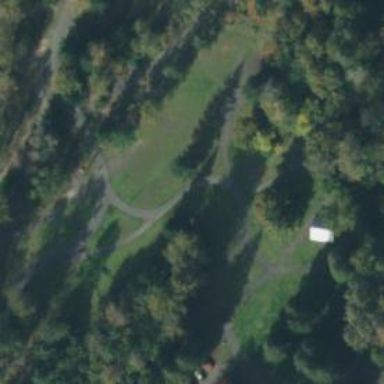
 perfect for leisurely sports activities."